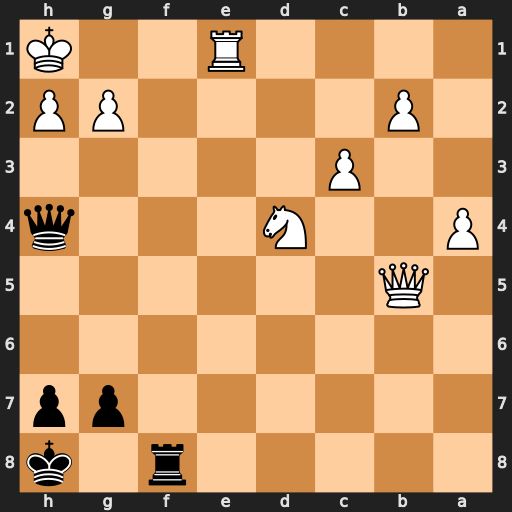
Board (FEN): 5r1k/6pp/8/1Q6/P2N3q/2P5/1P4PP/4R2K
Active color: b
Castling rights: -
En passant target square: -
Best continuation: Qxe1+ Qf1 Rxf1#